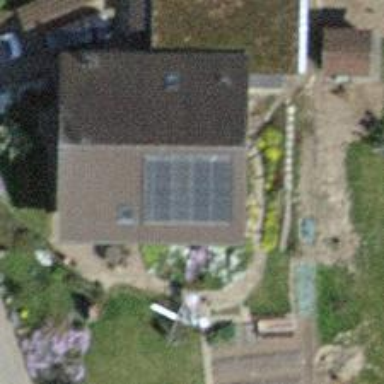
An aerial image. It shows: Solar photovoltaic panel generator.